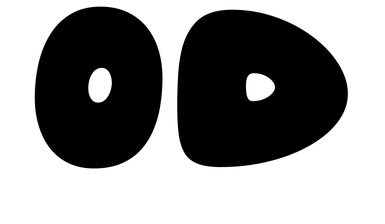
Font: Gluten_Black